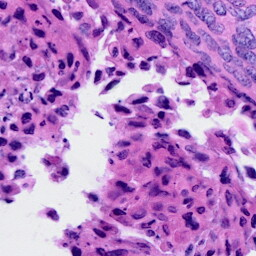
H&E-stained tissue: Cervix